Chest X-ray. View position: PA
Patient age: 62
Patient sex: F
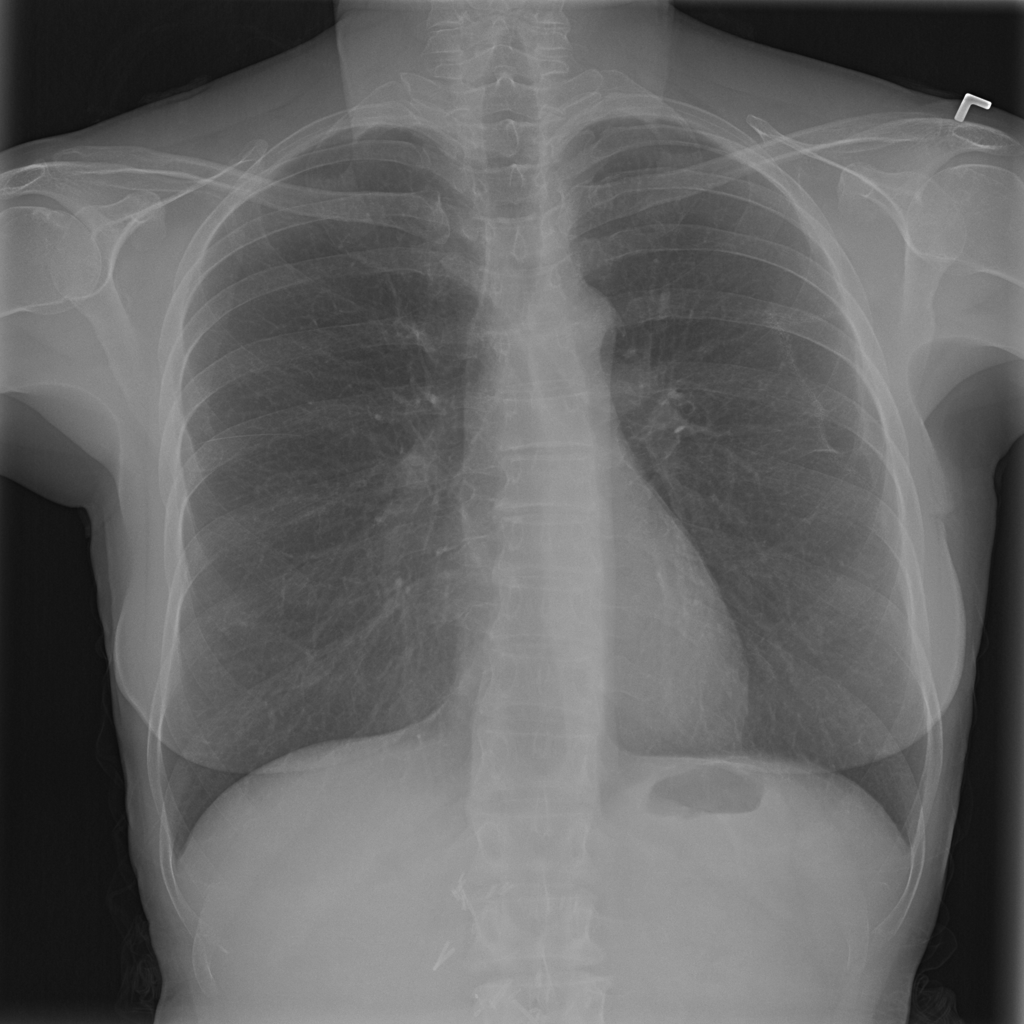
Finding: Pneumothorax